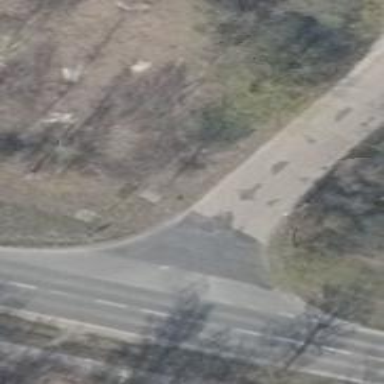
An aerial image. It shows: Road with "give way" sign.